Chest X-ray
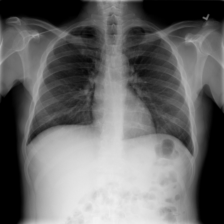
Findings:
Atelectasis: negative
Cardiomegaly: negative
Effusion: negative
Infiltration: negative
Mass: negative
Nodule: negative
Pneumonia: negative
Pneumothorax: negative
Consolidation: negative
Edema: negative
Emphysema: negative
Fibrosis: negative
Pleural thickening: negative
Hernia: negative